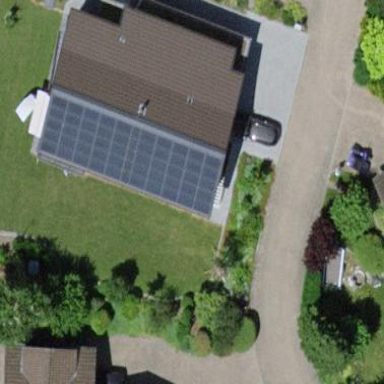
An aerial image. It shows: Solar photovoltaic panel generator.